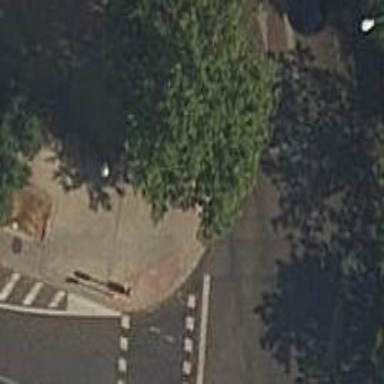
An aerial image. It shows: Sidewalk along the footway.